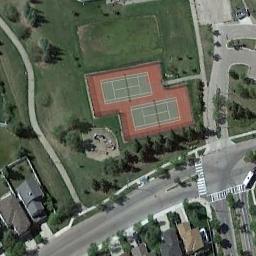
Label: tennis_court